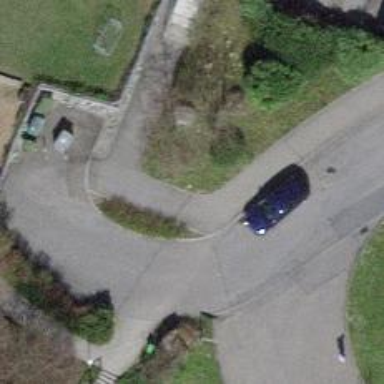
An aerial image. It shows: Kerb barrier.